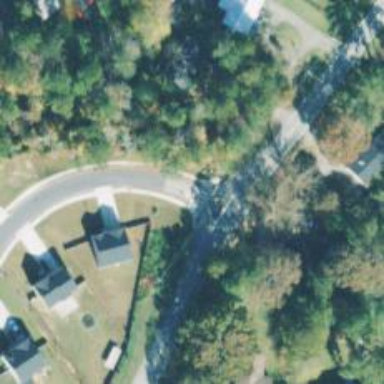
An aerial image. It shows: Residential road.